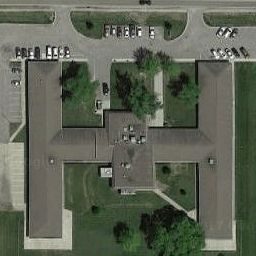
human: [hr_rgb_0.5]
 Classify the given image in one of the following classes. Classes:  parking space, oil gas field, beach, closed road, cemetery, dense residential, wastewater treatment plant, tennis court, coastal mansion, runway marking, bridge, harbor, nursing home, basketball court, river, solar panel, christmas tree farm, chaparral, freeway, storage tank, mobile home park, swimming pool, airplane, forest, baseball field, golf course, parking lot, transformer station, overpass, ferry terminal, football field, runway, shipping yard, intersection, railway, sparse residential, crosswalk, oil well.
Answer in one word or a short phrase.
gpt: nursing home